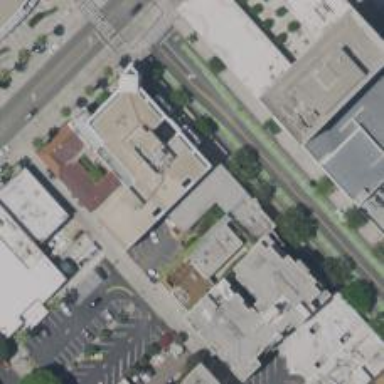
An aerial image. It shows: Commercial building.